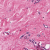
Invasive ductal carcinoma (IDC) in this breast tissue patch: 0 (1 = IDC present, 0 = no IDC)